Question: OK, I have to make a nim game and try to find the strategy to always win with the following nim game:
21 matches, player 1 and 2 each take 1, 2, 3, 4, or 5 matches each turn, and one cannot take the same amount of matches the previous player takes. Th eplayer wins if/when they take the last match.
I have to program something for this, but I don't even understand were to start. How can i find the winning strategy with this type of nim game?
EDIT:
So I figured you'll always win when you get to 7 matches still in the middle. The other can take 2-5 and you can add up to 7 taking the last one. when the other takes 1, you take 3 (the other can't take 3 as well then) and has to pick 1 or 2 in which case you'll get the alst one and win as well.
However, going from 21 to 7 is a puzzle for me i cant figure out how you can always be the person getting to 7.
EDIT 2:
ok so without the rule that you can't take the same as the previous player it is quite simple i think.
You'd make k = 5 + 1 = 6. then you should make the first move such that the matches left then % 6 = 0. So in this case take 3 first and then afterwards fill up the move of the other player to 6. However in this case that won't work because the other player can take 3 after which you can't take 3 to fill up to 6. So there is my problem. Any ideas?
EDIT3:
ok so you say I can force 7 matches. However suppose I take the same thinking to the 14-7 matches step. (it then is the other's turn)
there are two scenarios then:
1: he takes 2-5 and I fill it up to seven which let 7 there and I win.
2: he takes 1, so there are 13 left. When i take 3 as i do in the (7-0)-step it becomes 10. Then he takes 5 and i can't take 5 anymore to finish and i will loose.
Here lies the problem, where scenario 2 is no problem in the (7-0)-step it is now. How do I solve this?
YES, THE SOLUTION:
btw, na speler 1 means: after player 1's turn etc (I'm dutch).

Ok so i tried some things and i think i have the solution. You have to take 1 match as the first player first. Then the other guys can take 2-5 matches. You match (pun intended) his amount up to 7 so you'll have (21-1-7=) 13 matches left in the middle always. Then it is Player 2's turn again and there are two scenarios: player 2 takes 1,2,4,or5 matches, in which case you take as much matches that there will be 7 in the left. (as told earlier when you take matches such that there are 7 left you'll always win). The second scenario is that player 2 takes 3 matches in which case there are 10 in the middle when it is your turn. You can't take 3 to make 7 because you can't take 2 times the same amount. So you take 5 so there are 5 left. Player 2 then can't take 5 to win and has to pick 1-4 after which you can take the remaining ones and win.
This is the solution i guess. I somehow came onto it because i noticed this:
Normal Nim game with modulo etc:
'''
P2 1 2 3 4 5
P1 5 4 3 2 1
------------------
6 6 6 6 6
'''
But you cant do 3,3 here so it is liek this:
'''
p2 1 2 3 4 5
p1 5 4 3 2 1
---------------------
7 7 7 7
'''
So you can make 7 everytime and 1 is a special case. I don't know why but i intuitively took 1 as starting point as it feels like you need to take initiative to be able to control the other's moves. (one cannot do two times 1 so the other has to take 2-5 which makes you in control)
Anyway, THANKS a lot for all the help. Also for the whole program that was written. I couldn't use it because it wouldn't compile as a lack good java skills :) and i also wanted to solve it myself.
Anyway, i saw this is a wiki, good luck for people in the future trying to solve this!
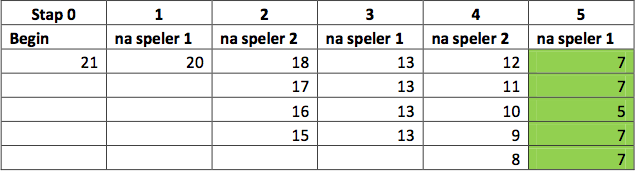
Answer: In games like this, you need to maintain the invariant of being in a winning position (if you're already in one). So you need to know how to start from a winning position, and then go back to it .
Here are three hints for you:
1. Your moveset, and your opponent's moveset, is the same: take 1, 2, 3, 4, or 5 matches.
2. This game, when you get down to it, is an adding game. Yes, you're subtracting matches, but it still helps to think in terms of addition when you're formulating your strategy.
3. Start with this: For any opponent move X (where X is 1, 2, 3, 4, or 5), what move can you do to "cancel" that move out?
The concept I'm trying to go for is explained in the concept of <URL>, in case that helps.
---
The restriction on not taking the same number of matches makes things interesting, though. We'll have to address that as a corner case later, but let's first see how you come along with what I've said so far. Please feel free to comment on that.
---
You're correct with the second edit in general (if the rule about no repeated moves weren't there, I mean). But your first edit was on the right track: You can make things work in 7's.
Just keep questioning and answering yourself:
Q: How do I reliably force a win for the AI by making the AI take the last match?
A: Force the AI to leave 7 matches, then use your strategy to force the AI to take the 7th one left. This is because you can force exactly 7 matches to be subtracted.
Q: So how do I force a win for the AI by making sure the AI takes the last match (but seven)?
Don't overthink it. Take what you already know-- what you can already make the AI do-- and apply that step as many times as you can.
---
This is just a minor point I thought of that might help you deal with the problem you mention in your third edit.
If, for all X in the moveset (1, 2, 3, 4, 5), there remain 2X matches when it's the AI's turn, then you can force a win by taking X matches. (You detailed how, except with the other player, in your third edit)
Unfortunately, this isn't something you can force because I'm talking about there being 2X matches the AI's turn, whereas the other strategy winning conditions are contingent on the position the AI's turn, so that the AI's move can force it.
Similarly, you want to avoid having the AI's move result in 2X matches for any of those X.